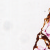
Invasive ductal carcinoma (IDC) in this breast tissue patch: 0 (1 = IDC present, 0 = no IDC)